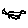
Label: cat